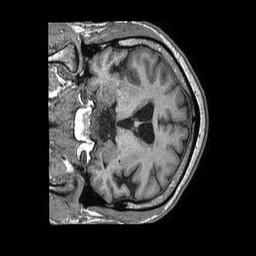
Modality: T1w
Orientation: coronal
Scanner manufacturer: philips
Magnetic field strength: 1.5 T
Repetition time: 0.007633 s
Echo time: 0.003472 s